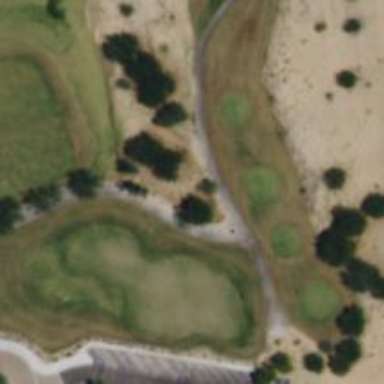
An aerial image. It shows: Service road designated as golf cart path.